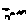
Label: bird